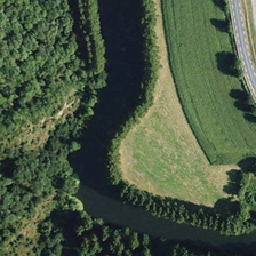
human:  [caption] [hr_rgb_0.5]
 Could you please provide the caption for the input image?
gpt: There is a road next to green farmland.

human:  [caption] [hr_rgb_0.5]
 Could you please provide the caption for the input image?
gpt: There's a road next to the green farmland.

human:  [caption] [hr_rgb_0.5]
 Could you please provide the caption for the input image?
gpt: There's a road near the green farm.

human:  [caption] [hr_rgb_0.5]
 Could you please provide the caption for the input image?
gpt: There is a road next to the green farmland.

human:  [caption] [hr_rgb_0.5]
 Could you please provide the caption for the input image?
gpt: There is a road next to the green farmland.